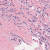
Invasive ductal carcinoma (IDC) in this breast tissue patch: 1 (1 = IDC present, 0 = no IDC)